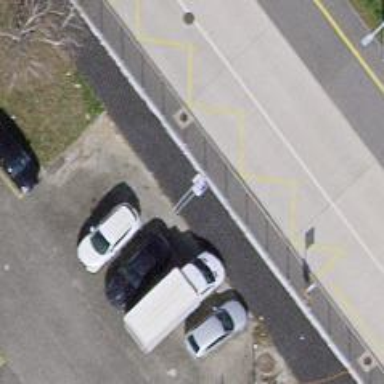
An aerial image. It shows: Bus stop with platform for public transport.